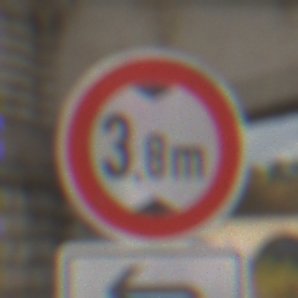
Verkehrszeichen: TatsaechlicheHoehe
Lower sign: RichtungsangabeDurchPfeile2
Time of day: MorningAfternoon
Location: Outdoor (Suburban)
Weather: PartlyCloudy
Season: NotSpecified
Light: Natural